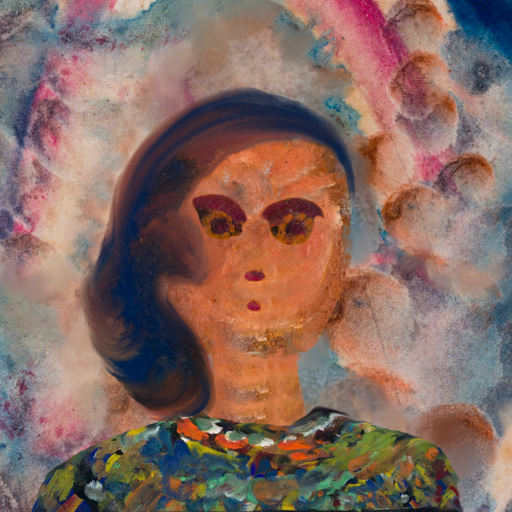
Background: Rupkatha, Head And Neck Front: Boggyland, Face Front: Doll, Bust: An_Impression, Hair Front: Mother_And_Son_Son, Head Accessory: Blank, Second Necklace: Blank, Necklace: Blank, Baby: Blank